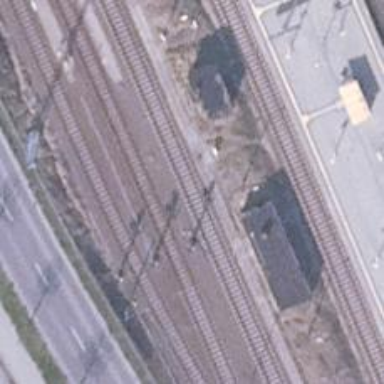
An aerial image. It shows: Railway signal.